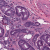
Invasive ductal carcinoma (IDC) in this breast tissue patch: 1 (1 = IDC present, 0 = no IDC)